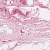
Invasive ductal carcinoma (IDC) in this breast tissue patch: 0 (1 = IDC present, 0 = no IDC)